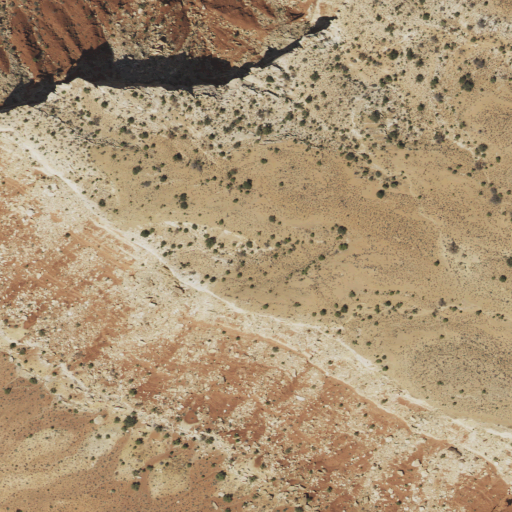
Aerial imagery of cape in Utah named Fault Point containing shrub and evergreen forest